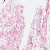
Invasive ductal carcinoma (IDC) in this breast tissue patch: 0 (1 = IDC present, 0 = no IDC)